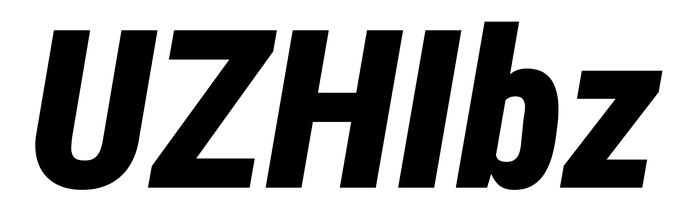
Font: Roboto-Italic_Condensed_Black_Italic